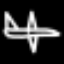
Label: airplane